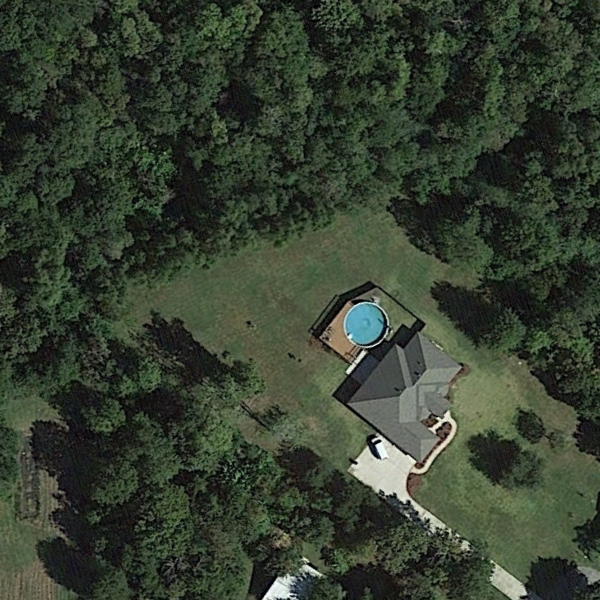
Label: SparseResidential